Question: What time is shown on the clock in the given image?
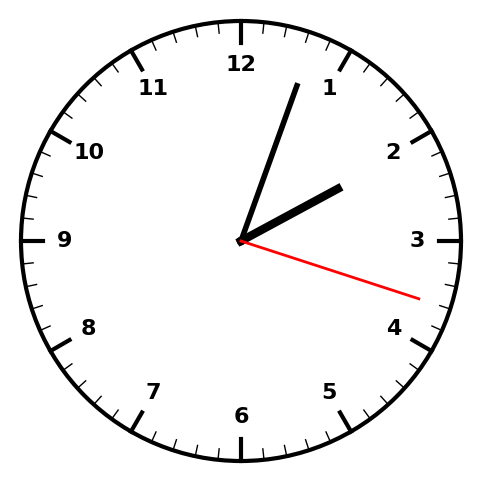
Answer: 02:03:18